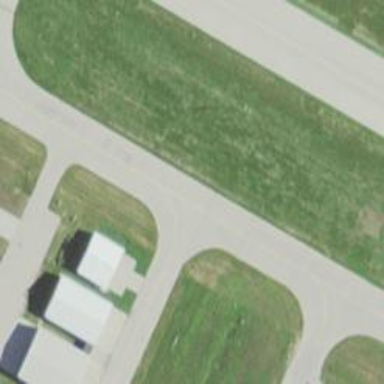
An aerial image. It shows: View of taxiway at the airport.